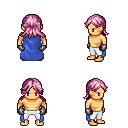
a pixel art fantasy rpg character, male body template, human, tanned skin, blue cape, white pants, pink loose hair, metal gloves, four views (front, back, left, right), 2x2 character sprite sheet, small pixel art, hard edges, no anti-aliasing